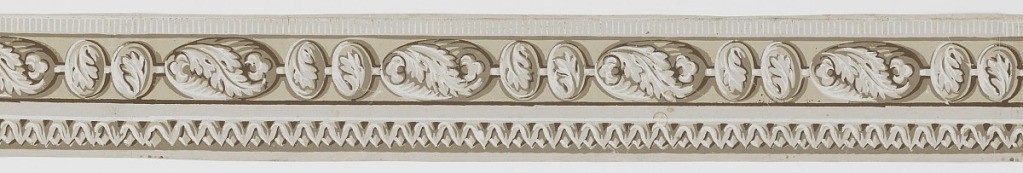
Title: Border
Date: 1790–1810
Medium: Block printed on handmade paper
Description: Narrow border of classical inspiration. A band of enlarged bead-and-reel pattern, each decorated with foliage, extends between an edge of dentilling and an edge of imbricated scalloped bands.